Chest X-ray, PA view. Patient: 64 years old, sex F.
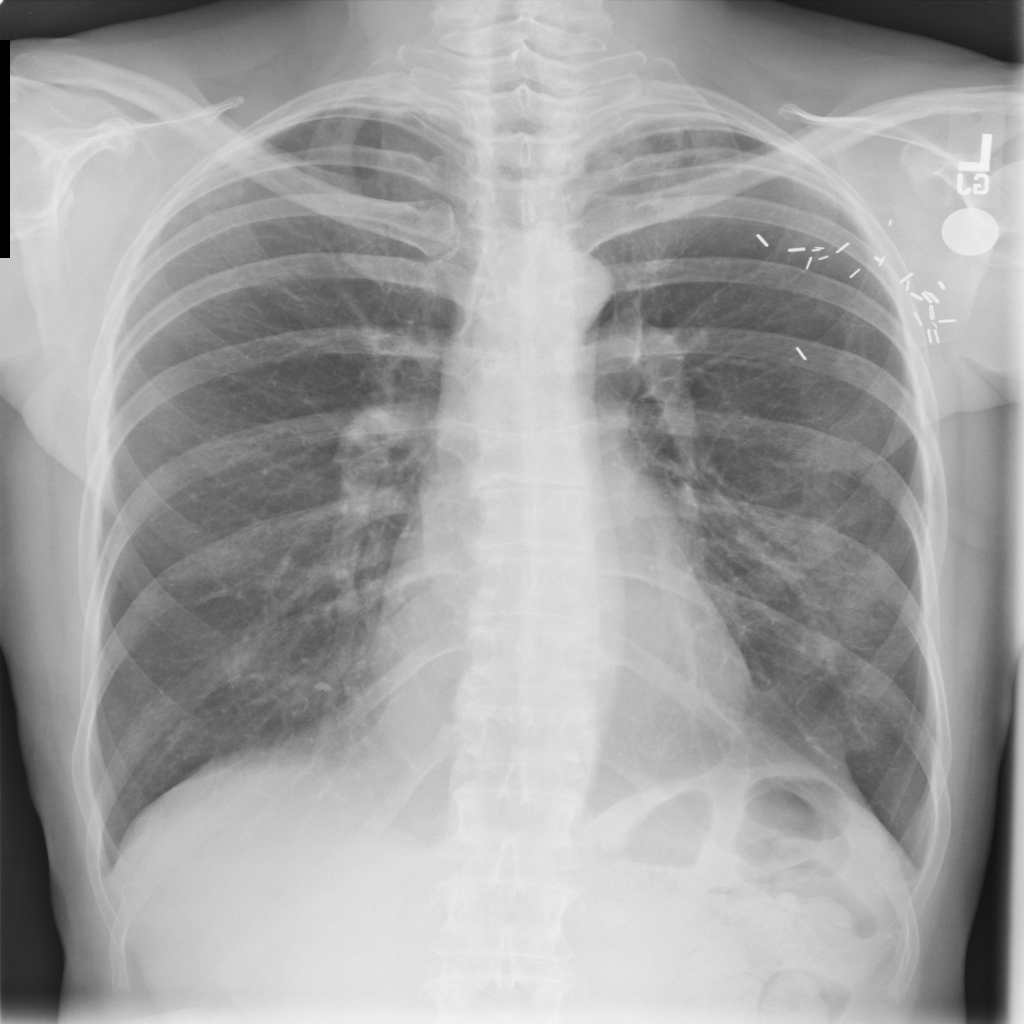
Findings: Infiltration